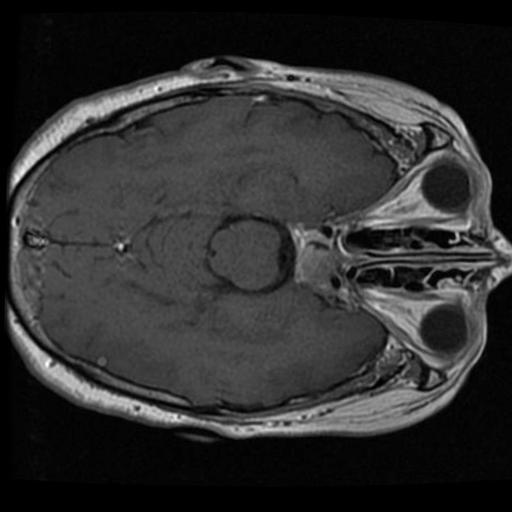
Label: brain_tumor